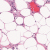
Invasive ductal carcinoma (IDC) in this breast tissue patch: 0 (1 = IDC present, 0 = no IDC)